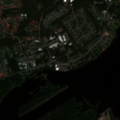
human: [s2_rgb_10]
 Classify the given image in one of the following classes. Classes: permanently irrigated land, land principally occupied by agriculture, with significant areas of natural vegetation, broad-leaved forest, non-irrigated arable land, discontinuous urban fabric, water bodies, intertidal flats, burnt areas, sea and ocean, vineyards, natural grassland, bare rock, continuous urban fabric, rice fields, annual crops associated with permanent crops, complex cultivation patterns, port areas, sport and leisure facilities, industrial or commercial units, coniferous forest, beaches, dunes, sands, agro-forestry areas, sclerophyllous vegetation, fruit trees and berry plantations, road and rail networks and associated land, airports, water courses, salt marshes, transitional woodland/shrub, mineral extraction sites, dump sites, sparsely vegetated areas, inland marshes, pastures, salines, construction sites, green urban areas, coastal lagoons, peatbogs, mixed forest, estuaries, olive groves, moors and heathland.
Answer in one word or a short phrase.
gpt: discontinuous urban fabric, coniferous forest, mixed forest, water courses